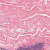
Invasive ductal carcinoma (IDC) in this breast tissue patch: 0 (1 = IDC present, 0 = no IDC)